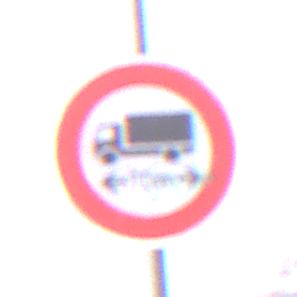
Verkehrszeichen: TatsaechlicheLaenge
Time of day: MorningAfternoon
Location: Outdoor (Nature)
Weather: Overcast
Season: NotSpecified
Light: Natural